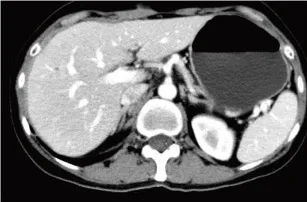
(C) The portal phase of enhanced CT scan at postoperative 2 months.
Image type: radiology (ct)